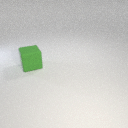
large green rubber cube